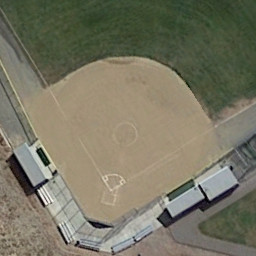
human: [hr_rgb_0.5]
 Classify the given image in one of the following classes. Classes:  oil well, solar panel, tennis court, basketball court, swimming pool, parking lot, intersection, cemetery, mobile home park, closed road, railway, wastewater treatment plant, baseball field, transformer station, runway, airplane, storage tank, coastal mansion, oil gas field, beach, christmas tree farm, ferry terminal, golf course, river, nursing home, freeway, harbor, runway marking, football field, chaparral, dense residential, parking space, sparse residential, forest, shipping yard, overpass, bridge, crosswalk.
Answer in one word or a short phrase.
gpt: baseball field